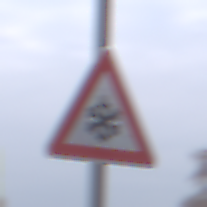
Verkehrszeichen: SchneeOderEisglaette
Umgebung: Outdoor, Nature
Tageszeit: MorningAfternoon
Wetter: Overcast
Licht: Natural
Jahreszeit: NotSpecified
Kontrast: LowContrast